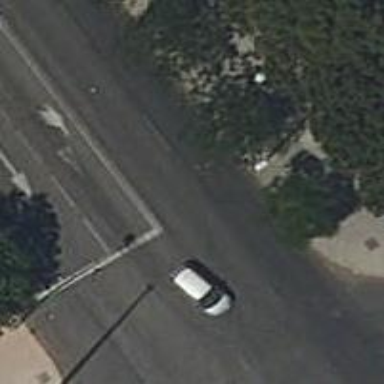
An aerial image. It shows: Road with traffic signals.